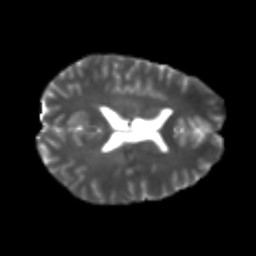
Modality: T2w
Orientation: axial
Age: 24
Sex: male
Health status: healthy
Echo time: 0.074 s